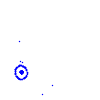
Particle: pion